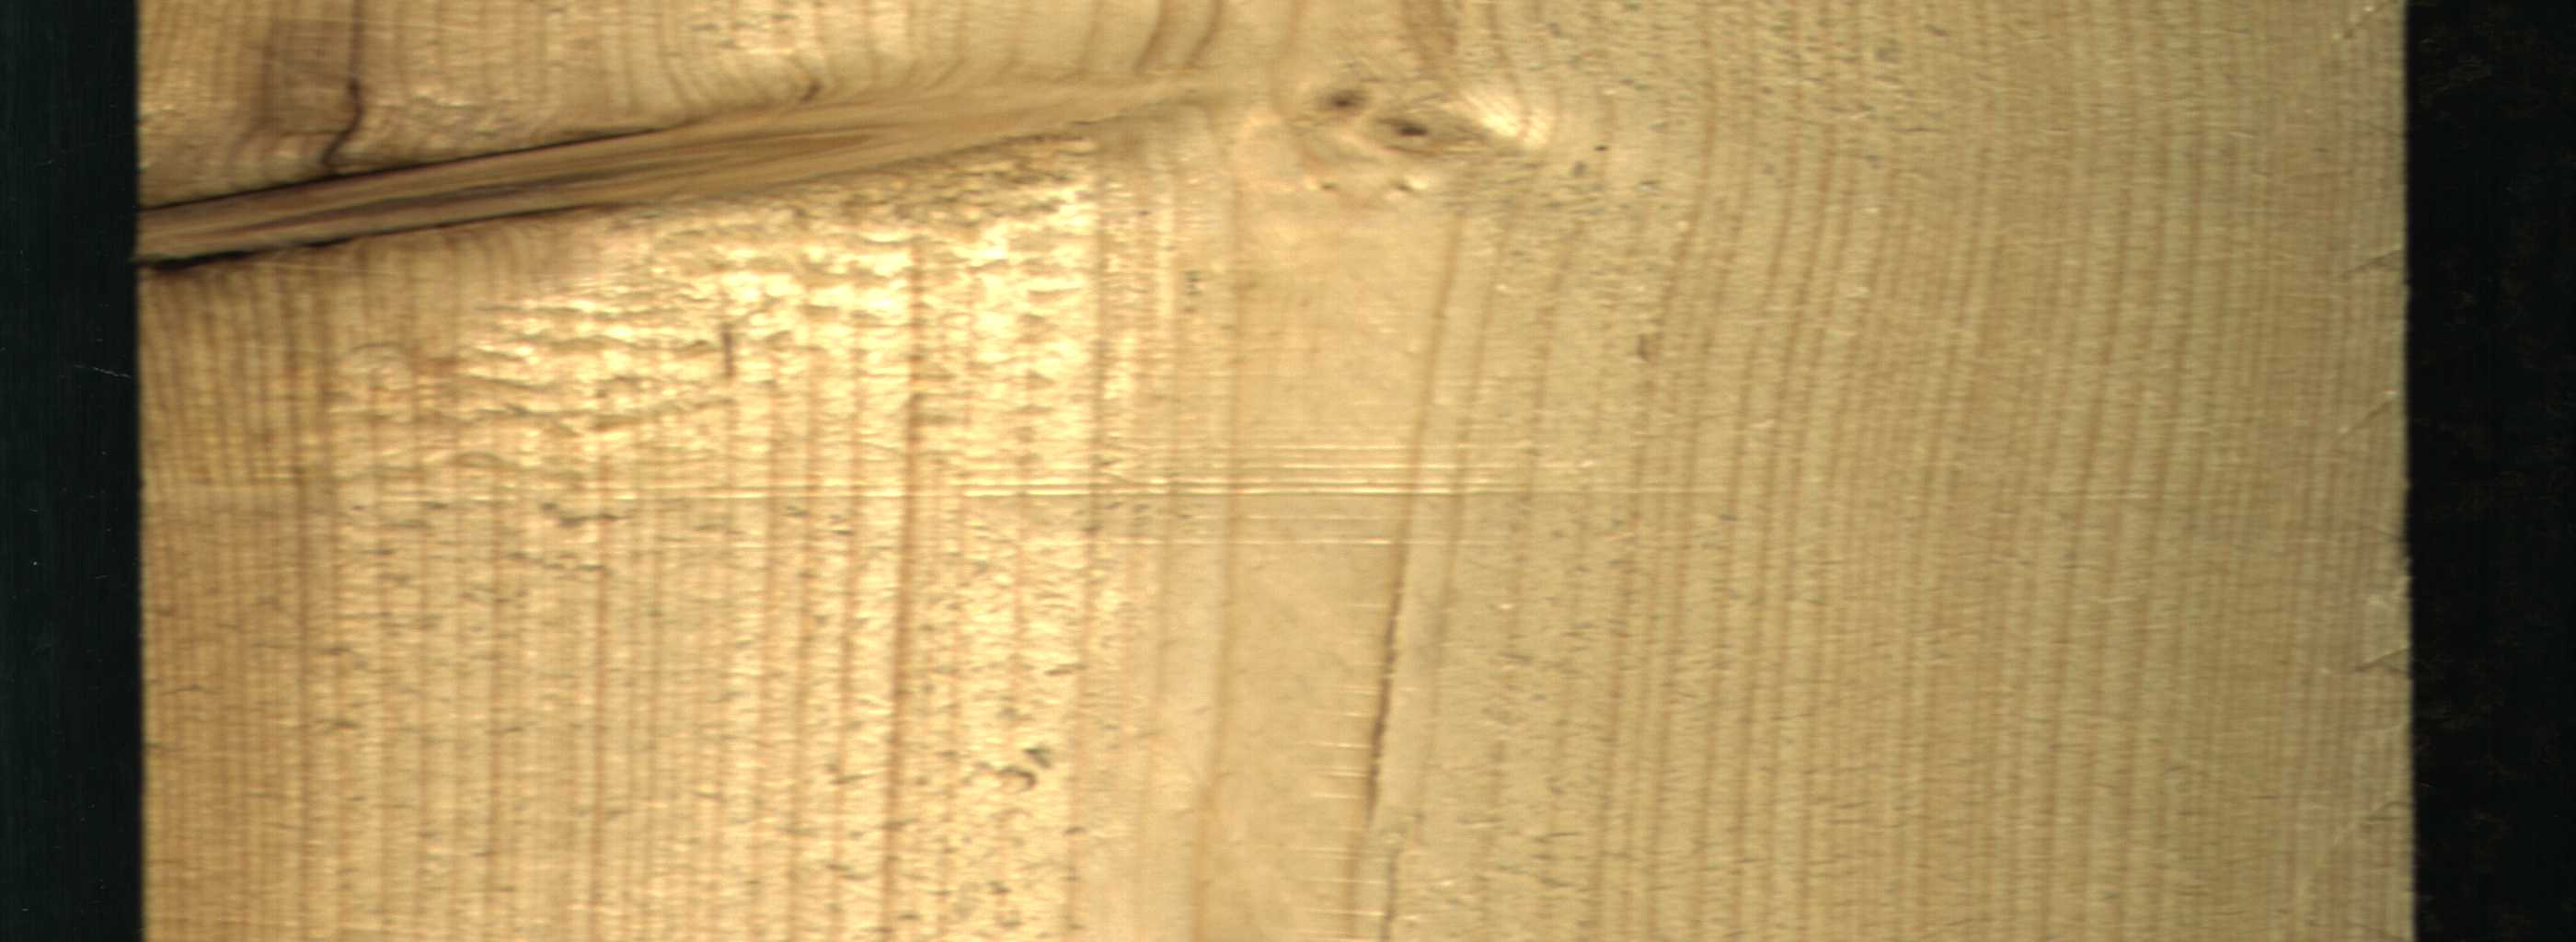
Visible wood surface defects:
Dead_Knot
Live_Knot
Live_Knot
Live_Knot